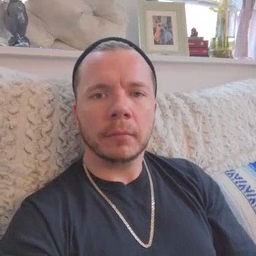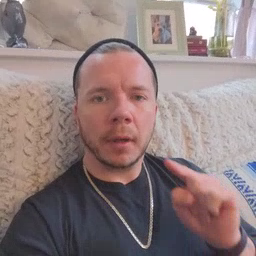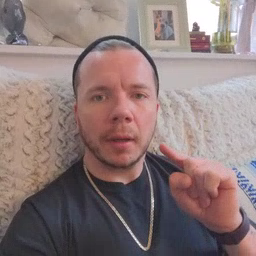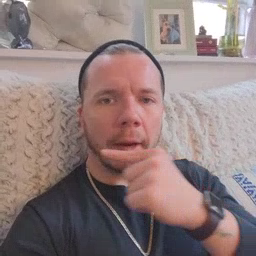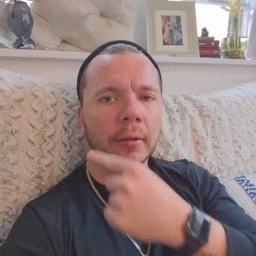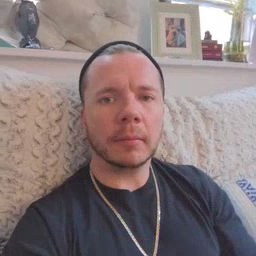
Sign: carrot